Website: home-depot
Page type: payment
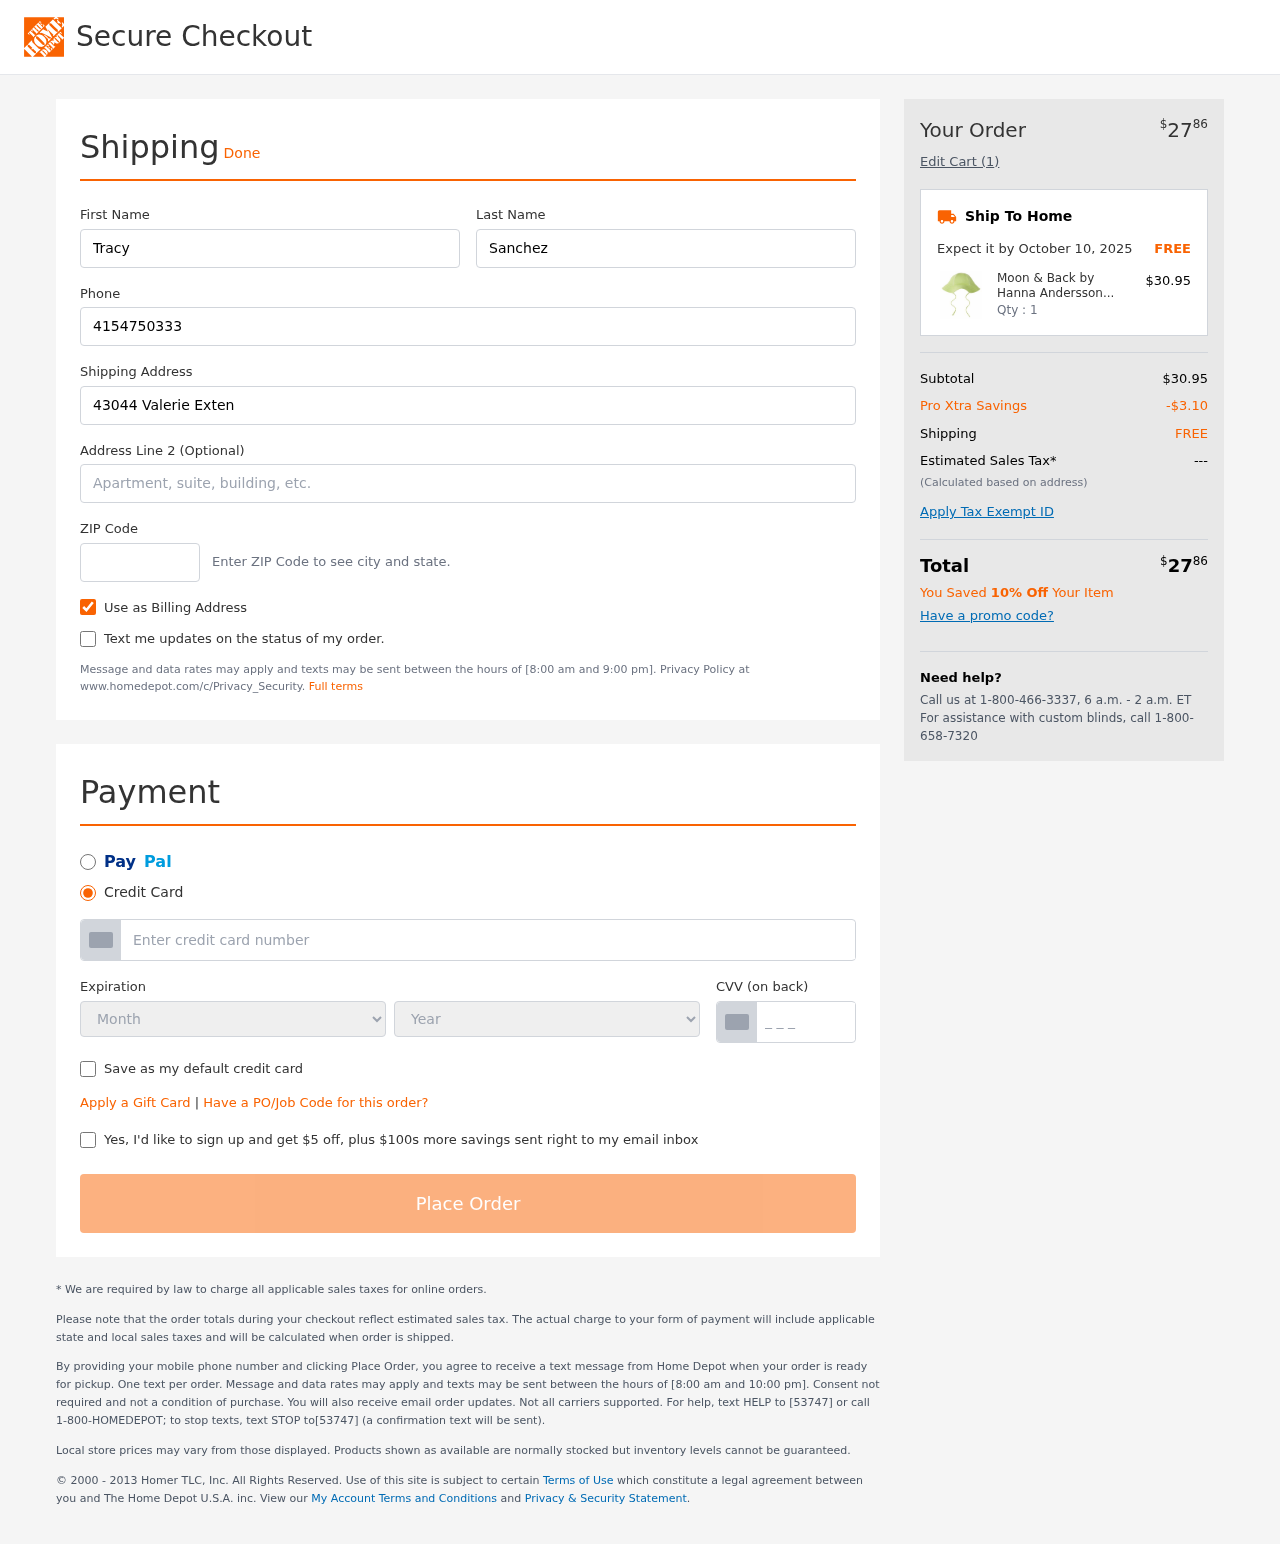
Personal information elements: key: PII_CARD_CVV
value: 300
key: PII_CARD_EXPIRY_MONTH
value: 07
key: PII_CARD_EXPIRY_YEAR
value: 26
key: PII_CARD_NUMBER
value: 4275 7734 5954 5804
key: PII_FIRSTNAME
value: Tracy
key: PII_LASTNAME
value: Sanchez
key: PII_PHONE
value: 4154750333
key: PII_POSTCODE
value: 45409
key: PII_STREET
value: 43044 Valerie Extensions
Product elements: key: PRODUCT1_NAME
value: Moon & Back by Hanna Andersson Baby Swim Hat, Lime Green, 3-12 mos
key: PRODUCT1_PRICE
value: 30.95
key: PRODUCT1_QUANTITY
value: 1
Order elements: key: ORDER_TOTAL
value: $2786
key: ORDER_NUM_ITEMS
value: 1
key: ORDER_DELIVERY_DATE
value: October 10, 2025
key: ORDER_SUBTOTAL
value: $30.95
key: ORDER_DISCOUNT
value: -$3.10
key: ORDER_SHIPPING_COST
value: FREE